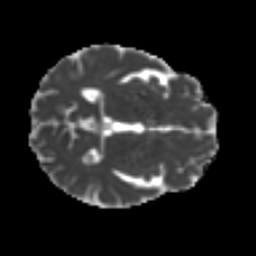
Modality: MD
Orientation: axial
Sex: male
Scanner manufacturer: ge
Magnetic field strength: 3 T
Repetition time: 7 s
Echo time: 0.08 s